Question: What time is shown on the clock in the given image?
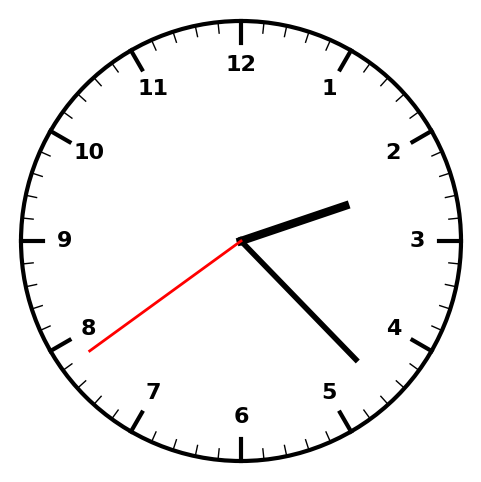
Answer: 02:22:39